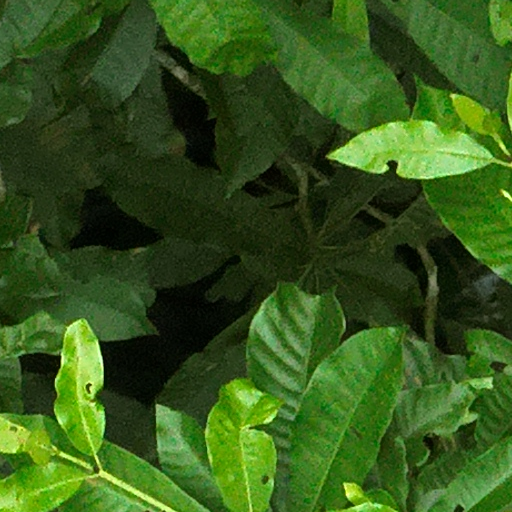
Species: Alseis blackiana
GBIF accepted scientific name: Alseis blackiana
Crown area (m\u00b2): 89.009